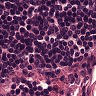
Metastatic tissue present: no